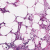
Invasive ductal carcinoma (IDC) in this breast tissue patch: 0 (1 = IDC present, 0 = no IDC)